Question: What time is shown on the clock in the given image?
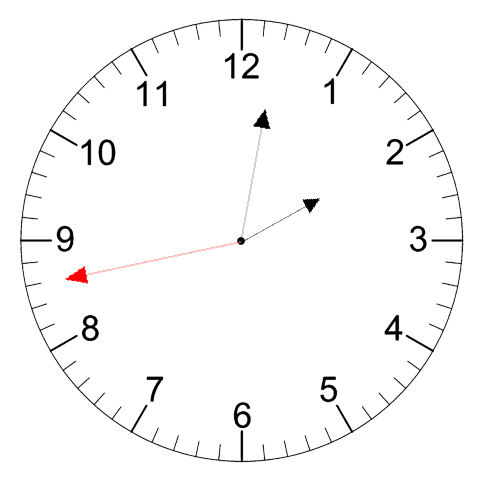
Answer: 02:01:43